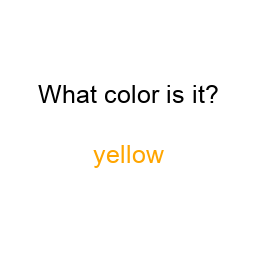
Color: orange
Color name shown: yellow
Background color: white
Question text color: black